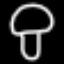
Label: mushroom